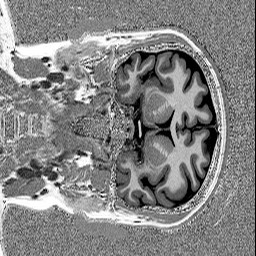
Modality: UNIT1
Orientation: coronal
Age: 38
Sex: female
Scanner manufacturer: siemens
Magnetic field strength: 3 T
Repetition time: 5 s
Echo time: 0.00298 s